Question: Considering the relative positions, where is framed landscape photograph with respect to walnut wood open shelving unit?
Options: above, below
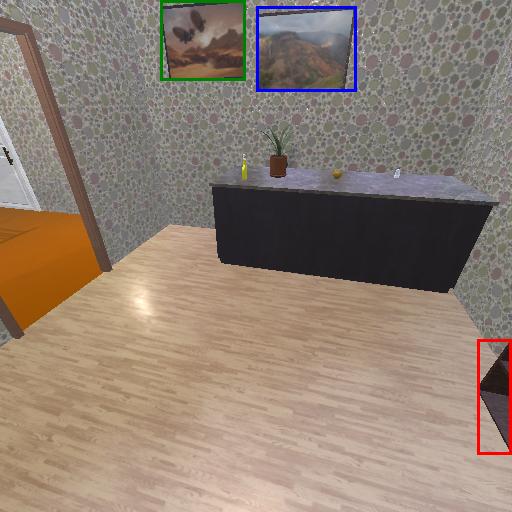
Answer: above